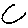
Label: circle